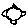
Label: sun